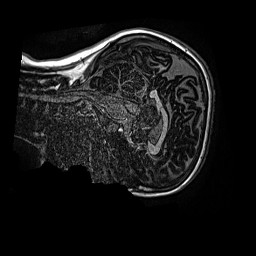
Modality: MP2RAGE
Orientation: sagittal
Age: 14
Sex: female
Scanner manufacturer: siemens
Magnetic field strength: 3 T
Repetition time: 4 s
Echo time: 0.00299 s